Field crop: maize
Growth stage: 2
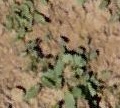
Species: convolvulus